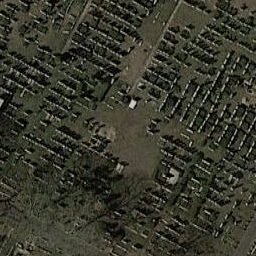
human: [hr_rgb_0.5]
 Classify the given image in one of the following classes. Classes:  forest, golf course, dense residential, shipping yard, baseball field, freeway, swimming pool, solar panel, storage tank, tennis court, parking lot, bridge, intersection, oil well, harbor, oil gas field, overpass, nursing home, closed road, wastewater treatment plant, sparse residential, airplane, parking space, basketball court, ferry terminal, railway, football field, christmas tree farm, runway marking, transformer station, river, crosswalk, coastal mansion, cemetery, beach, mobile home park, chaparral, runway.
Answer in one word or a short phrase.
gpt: cemetery